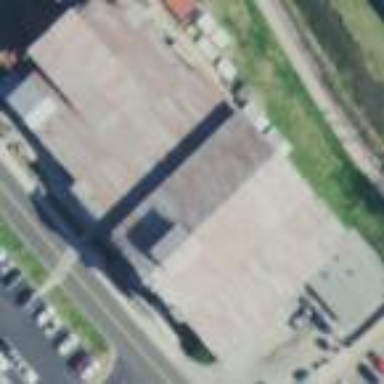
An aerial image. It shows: There is theatre building.